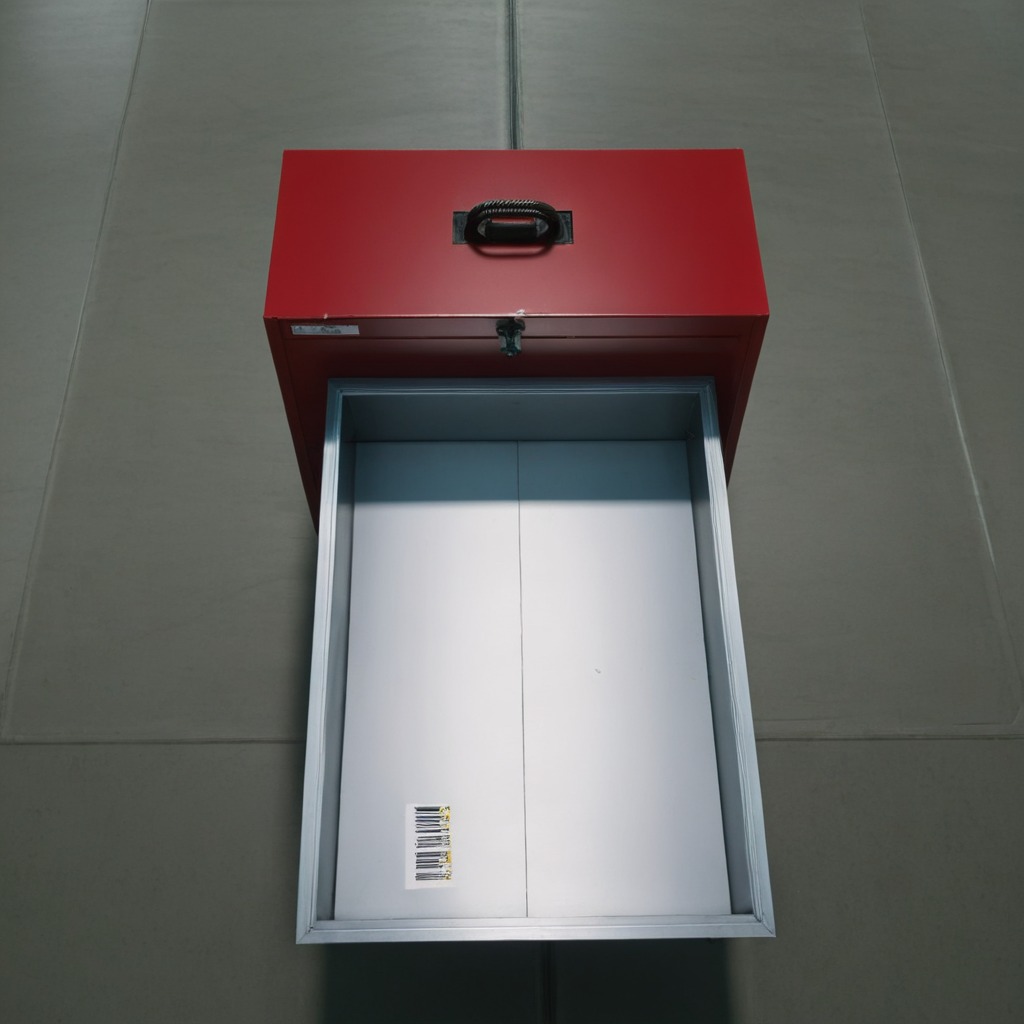
A coiled metal spring is lying on the toolbox surface.